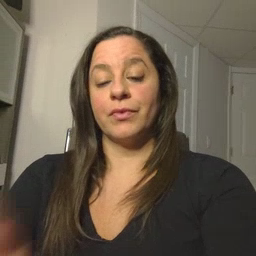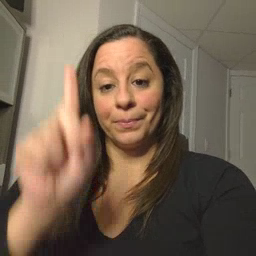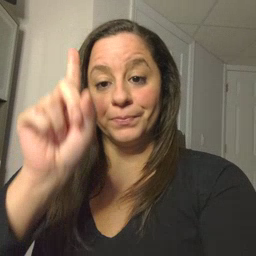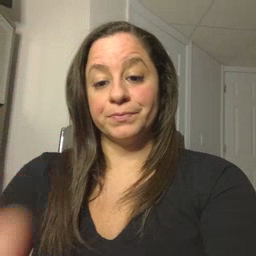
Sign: up